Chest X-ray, AP view. Patient: 21 years old, sex M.
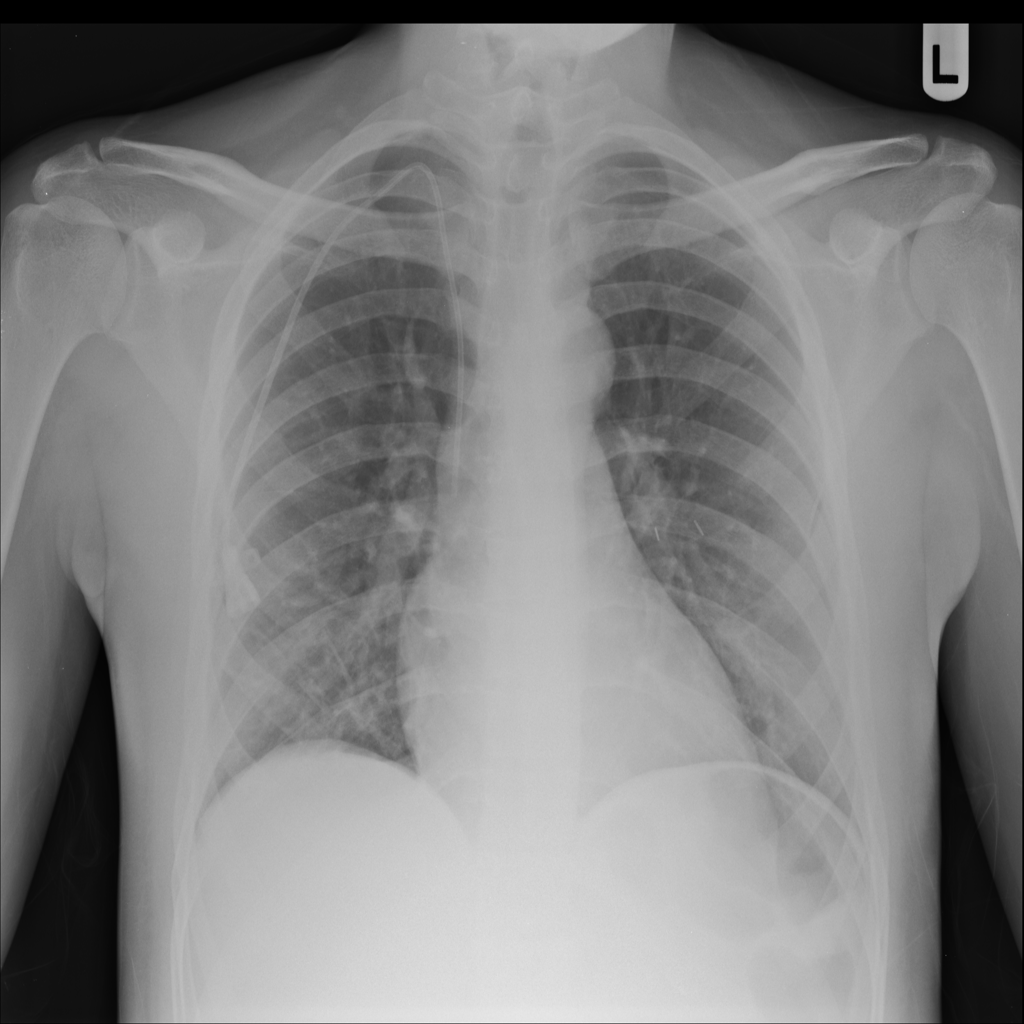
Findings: No Finding